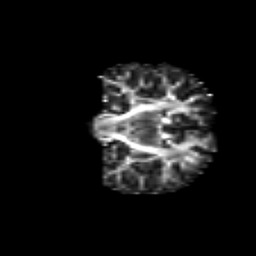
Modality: FA
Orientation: coronal
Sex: female
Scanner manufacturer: siemens
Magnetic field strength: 3 T
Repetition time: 5 s
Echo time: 0.071 s